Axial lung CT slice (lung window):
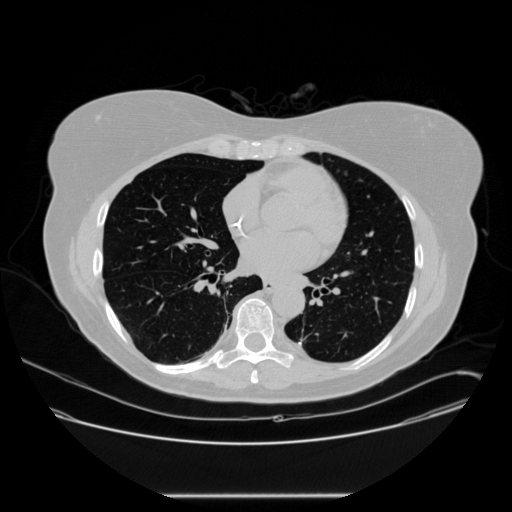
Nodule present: no